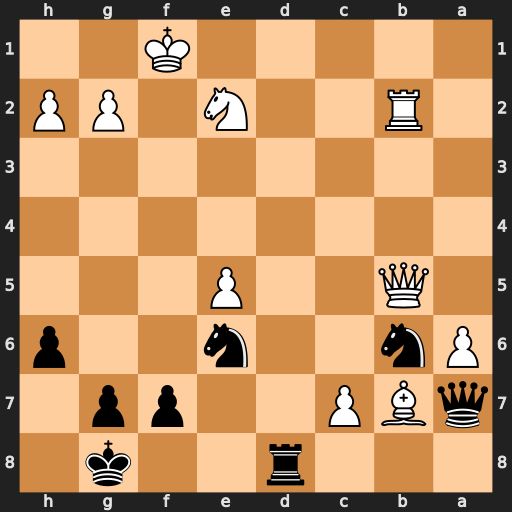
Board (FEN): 3r2k1/qBP2pp1/Pn2n2p/1Q2P3/8/8/1R2N1PP/5K2
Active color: b
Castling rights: -
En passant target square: -
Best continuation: Rd1+ Kf2 Nd5+